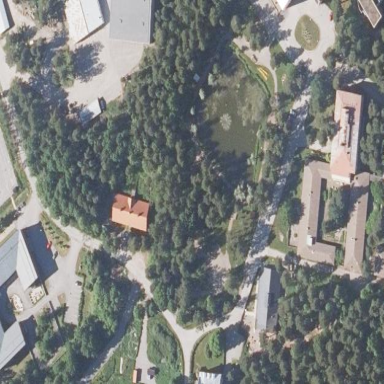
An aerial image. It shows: Lovely park for leisure and relaxation.